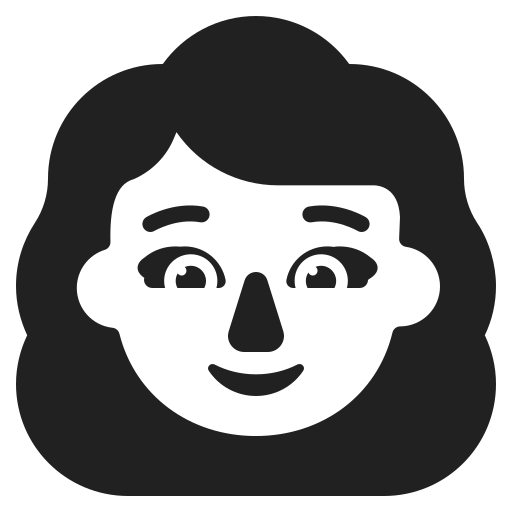
woman red hair high contrast default